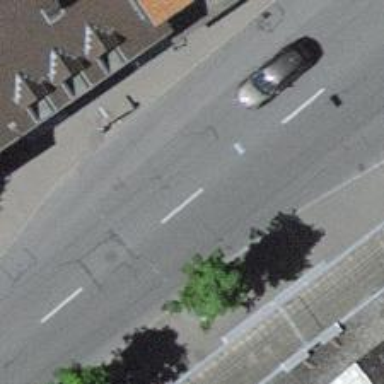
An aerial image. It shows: Trolleybus stop position for public transport.